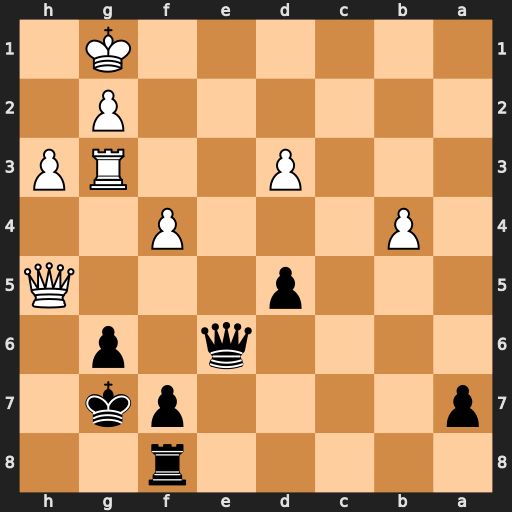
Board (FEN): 5r2/p4pk1/4q1p1/3p3Q/1P3P2/3P2RP/6P1/6K1
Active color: b
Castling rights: -
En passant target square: -
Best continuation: Qe1+ Kh2 Qxg3+ Kxg3 gxh5